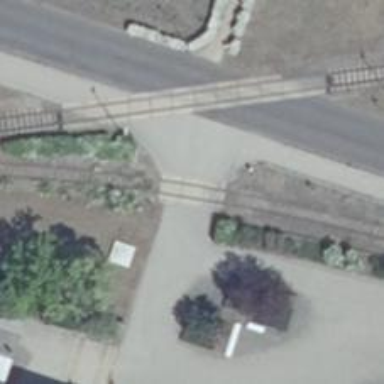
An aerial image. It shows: Level crossing along the railway.